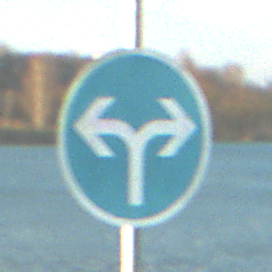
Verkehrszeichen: VorgeschriebeneFahrtrichtungRechtsOderLinks
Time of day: SunriseSunset
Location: Outdoor (RoadRail)
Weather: PartlyCloudy
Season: NotSpecified
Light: Natural